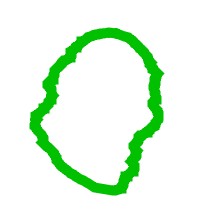
Shape: circle